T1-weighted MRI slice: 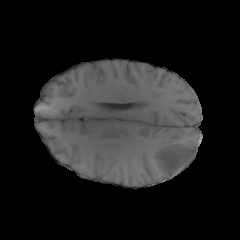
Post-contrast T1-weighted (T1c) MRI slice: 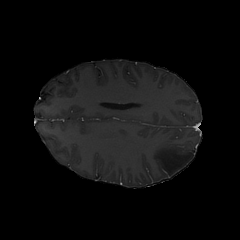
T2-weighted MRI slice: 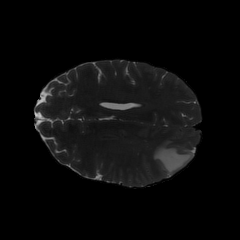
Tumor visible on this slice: yes